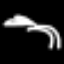
Label: palm tree